【题型】解答题　【知识点】立体几何　【难度】medium
在直三棱柱 \(ABC-A_1B_1C_1\) 中，\(AB = BC = 1\)，\(AA_1 = AC = \sqrt{3}\)，\(D\)，\(E\) 分别为 \(AA_1\)，\(AC\) 的中点。

\noindent
(1) 求证：\(BE \perp AC_1\)；\\
(2) 求直线 \(AC_1\) 与平面 \(DBC\) 所成角的大小。
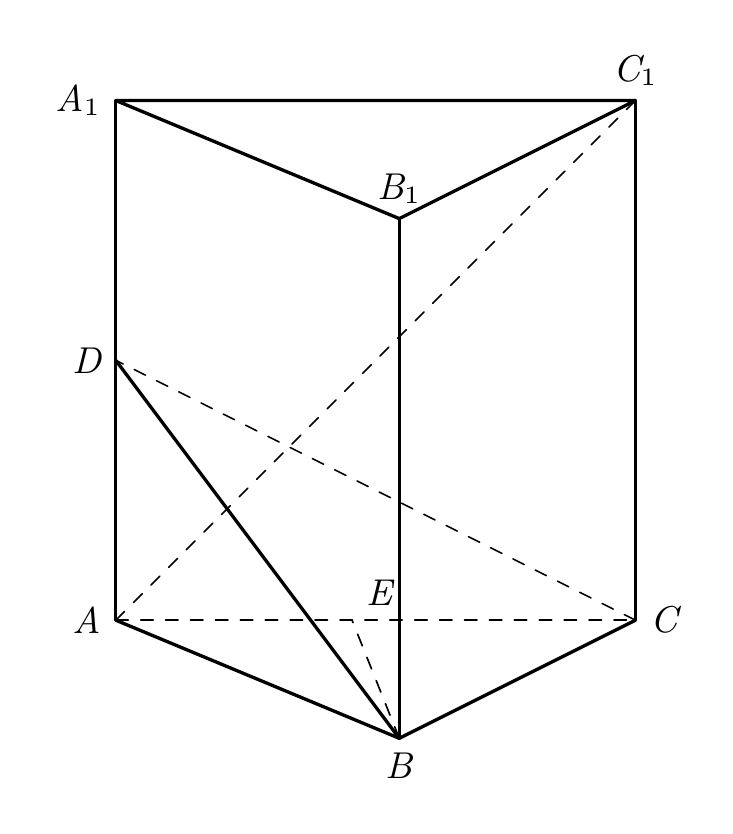
【解答】
\textbf{【详解】}

\vspace{0.3cm}
\noindent
(1) 在直三棱柱 \(ABC-A_1B_1C_1\) 中，\(AA_1 \perp\) 平面 \(ABC\)，\(BE \subset\) 平面 \(ABC\)，则 \(AA_1 \perp BE\)，\\
由 \(BA = BC\)，\(E\) 为 \(AC\) 的中点，得 \(AC \perp BE\)，\\
又 \(AA_1 \cap AC = A\)，\(AC \subset\) 平面 \(ACC_1A_1\)，\(AA_1 \subset\) 平面 \(ACC_1A_1\)，\\
于是 \(BE \perp\) 平面 \(ACC_1A_1\)，又 \(AC_1 \subset\) 平面 \(ACC_1A_1\)，所以 \(BE \perp AC_1\)。

\vspace{0.3cm}
\noindent
(2) 以 \(E\) 为原点，直线 \(EA\)，\(EB\) 分别为 \(x\)，\(y\) 轴，过点 \(E\) 作与 \(AA_1\) 平行的直线为 \(z\) 轴，建立空间直角坐标系，

\noindent
由 \(E\) 为 \(AC\) 的中点，\(BE \perp AC\)，\(AB = BC = 1\)，\(AA_1 = AC = \sqrt{3}\)，得 \(AE = CE = \frac{\sqrt{3}}{2}\)，\\
\(BE = \sqrt{AB^2 - AE^2} = \frac{1}{2}\)，又 \(D\) 为 \(AA_1\) 的中点，则 \(AD = \frac{1}{2}AA_1 = \frac{\sqrt{3}}{2}\)，\\
\(A\left(\frac{\sqrt{3}}{2}, 0, 0\right)\)，\(C_1\left(-\frac{\sqrt{3}}{2}, 0, \sqrt{3}\right)\)，\(B\left(0, \frac{1}{2}, 0\right)\)，\(C\left(-\frac{\sqrt{3}}{2}, 0, 0\right)\)，\(D\left(\frac{\sqrt{3}}{2}, 0, \frac{\sqrt{3}}{2}\right)\)，\\
\(\overrightarrow{AC_1} = \left(-\sqrt{3}, 0, \sqrt{3}\right)\)，\(\overrightarrow{BC} = \left(-\frac{\sqrt{3}}{2}, -\frac{1}{2}, 0\right)\)，\(\overrightarrow{CD} = \left(\sqrt{3}, 0, \frac{\sqrt{3}}{2}\right)\)，\\
设平面 \(BCD\) 的法向量为 \(\vec{n} = (x, y, z)\)，则
\[
\begin{cases}
\vec{n} \cdot \overrightarrow{BC} = -\frac{\sqrt{3}}{2}x - \frac{1}{2}y = 0 \\
\vec{n} \cdot \overrightarrow{CD} = \sqrt{3}x + \frac{\sqrt{3}}{2}z = 0
\end{cases}
\]
令 \(x = -1\)，得 \(\vec{n} = (-1, \sqrt{3}, 2)\)，\\
记直线 \(AC_1\) 与平面 \(DBC\) 所成角的大小为 \(\theta\)，则
\[
\sin \theta = \frac{|\overrightarrow{AC_1} \cdot \vec{n}|}{|\overrightarrow{AC_1}| |\vec{n}|} = \frac{3\sqrt{3}}{\sqrt{6} \cdot 2\sqrt{2}} = \frac{3}{4},
\]
所以直线 \(AC_1\) 与平面 \(DBC\) 所成角为 \(\arcsin \frac{3}{4}\)。
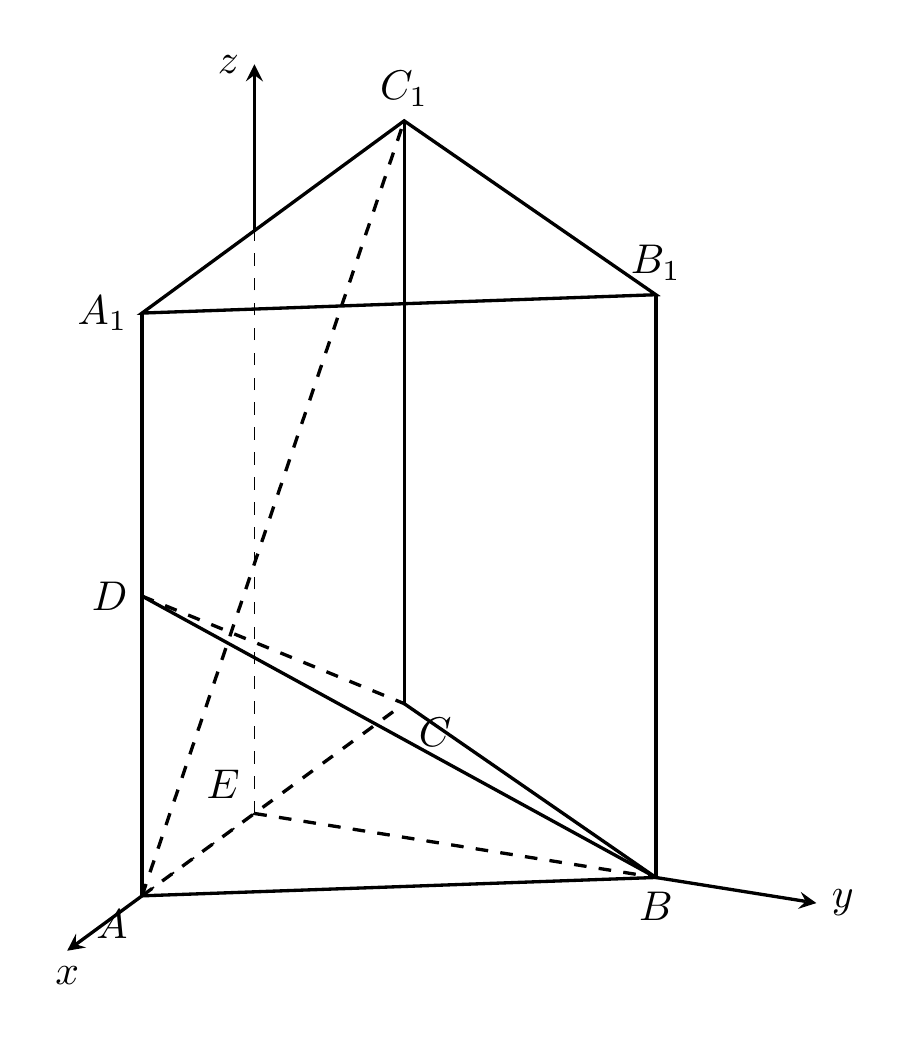